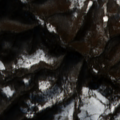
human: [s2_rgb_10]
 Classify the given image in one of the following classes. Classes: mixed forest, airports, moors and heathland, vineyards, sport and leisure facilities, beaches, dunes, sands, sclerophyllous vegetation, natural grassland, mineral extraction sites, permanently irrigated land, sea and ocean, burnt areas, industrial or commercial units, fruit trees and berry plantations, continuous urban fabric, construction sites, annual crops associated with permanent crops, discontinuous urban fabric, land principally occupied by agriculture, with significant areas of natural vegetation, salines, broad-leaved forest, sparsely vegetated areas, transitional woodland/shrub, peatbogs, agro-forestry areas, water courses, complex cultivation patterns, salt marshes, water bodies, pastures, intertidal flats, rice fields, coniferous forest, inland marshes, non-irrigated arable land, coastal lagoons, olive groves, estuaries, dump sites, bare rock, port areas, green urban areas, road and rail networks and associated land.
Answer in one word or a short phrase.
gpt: complex cultivation patterns, land principally occupied by agriculture, with significant areas of natural vegetation, broad-leaved forest